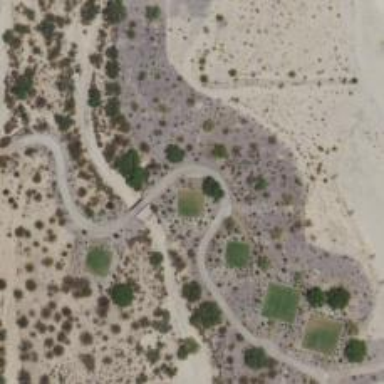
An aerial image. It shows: Path used for both walking and golf.